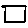
Label: square